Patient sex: F
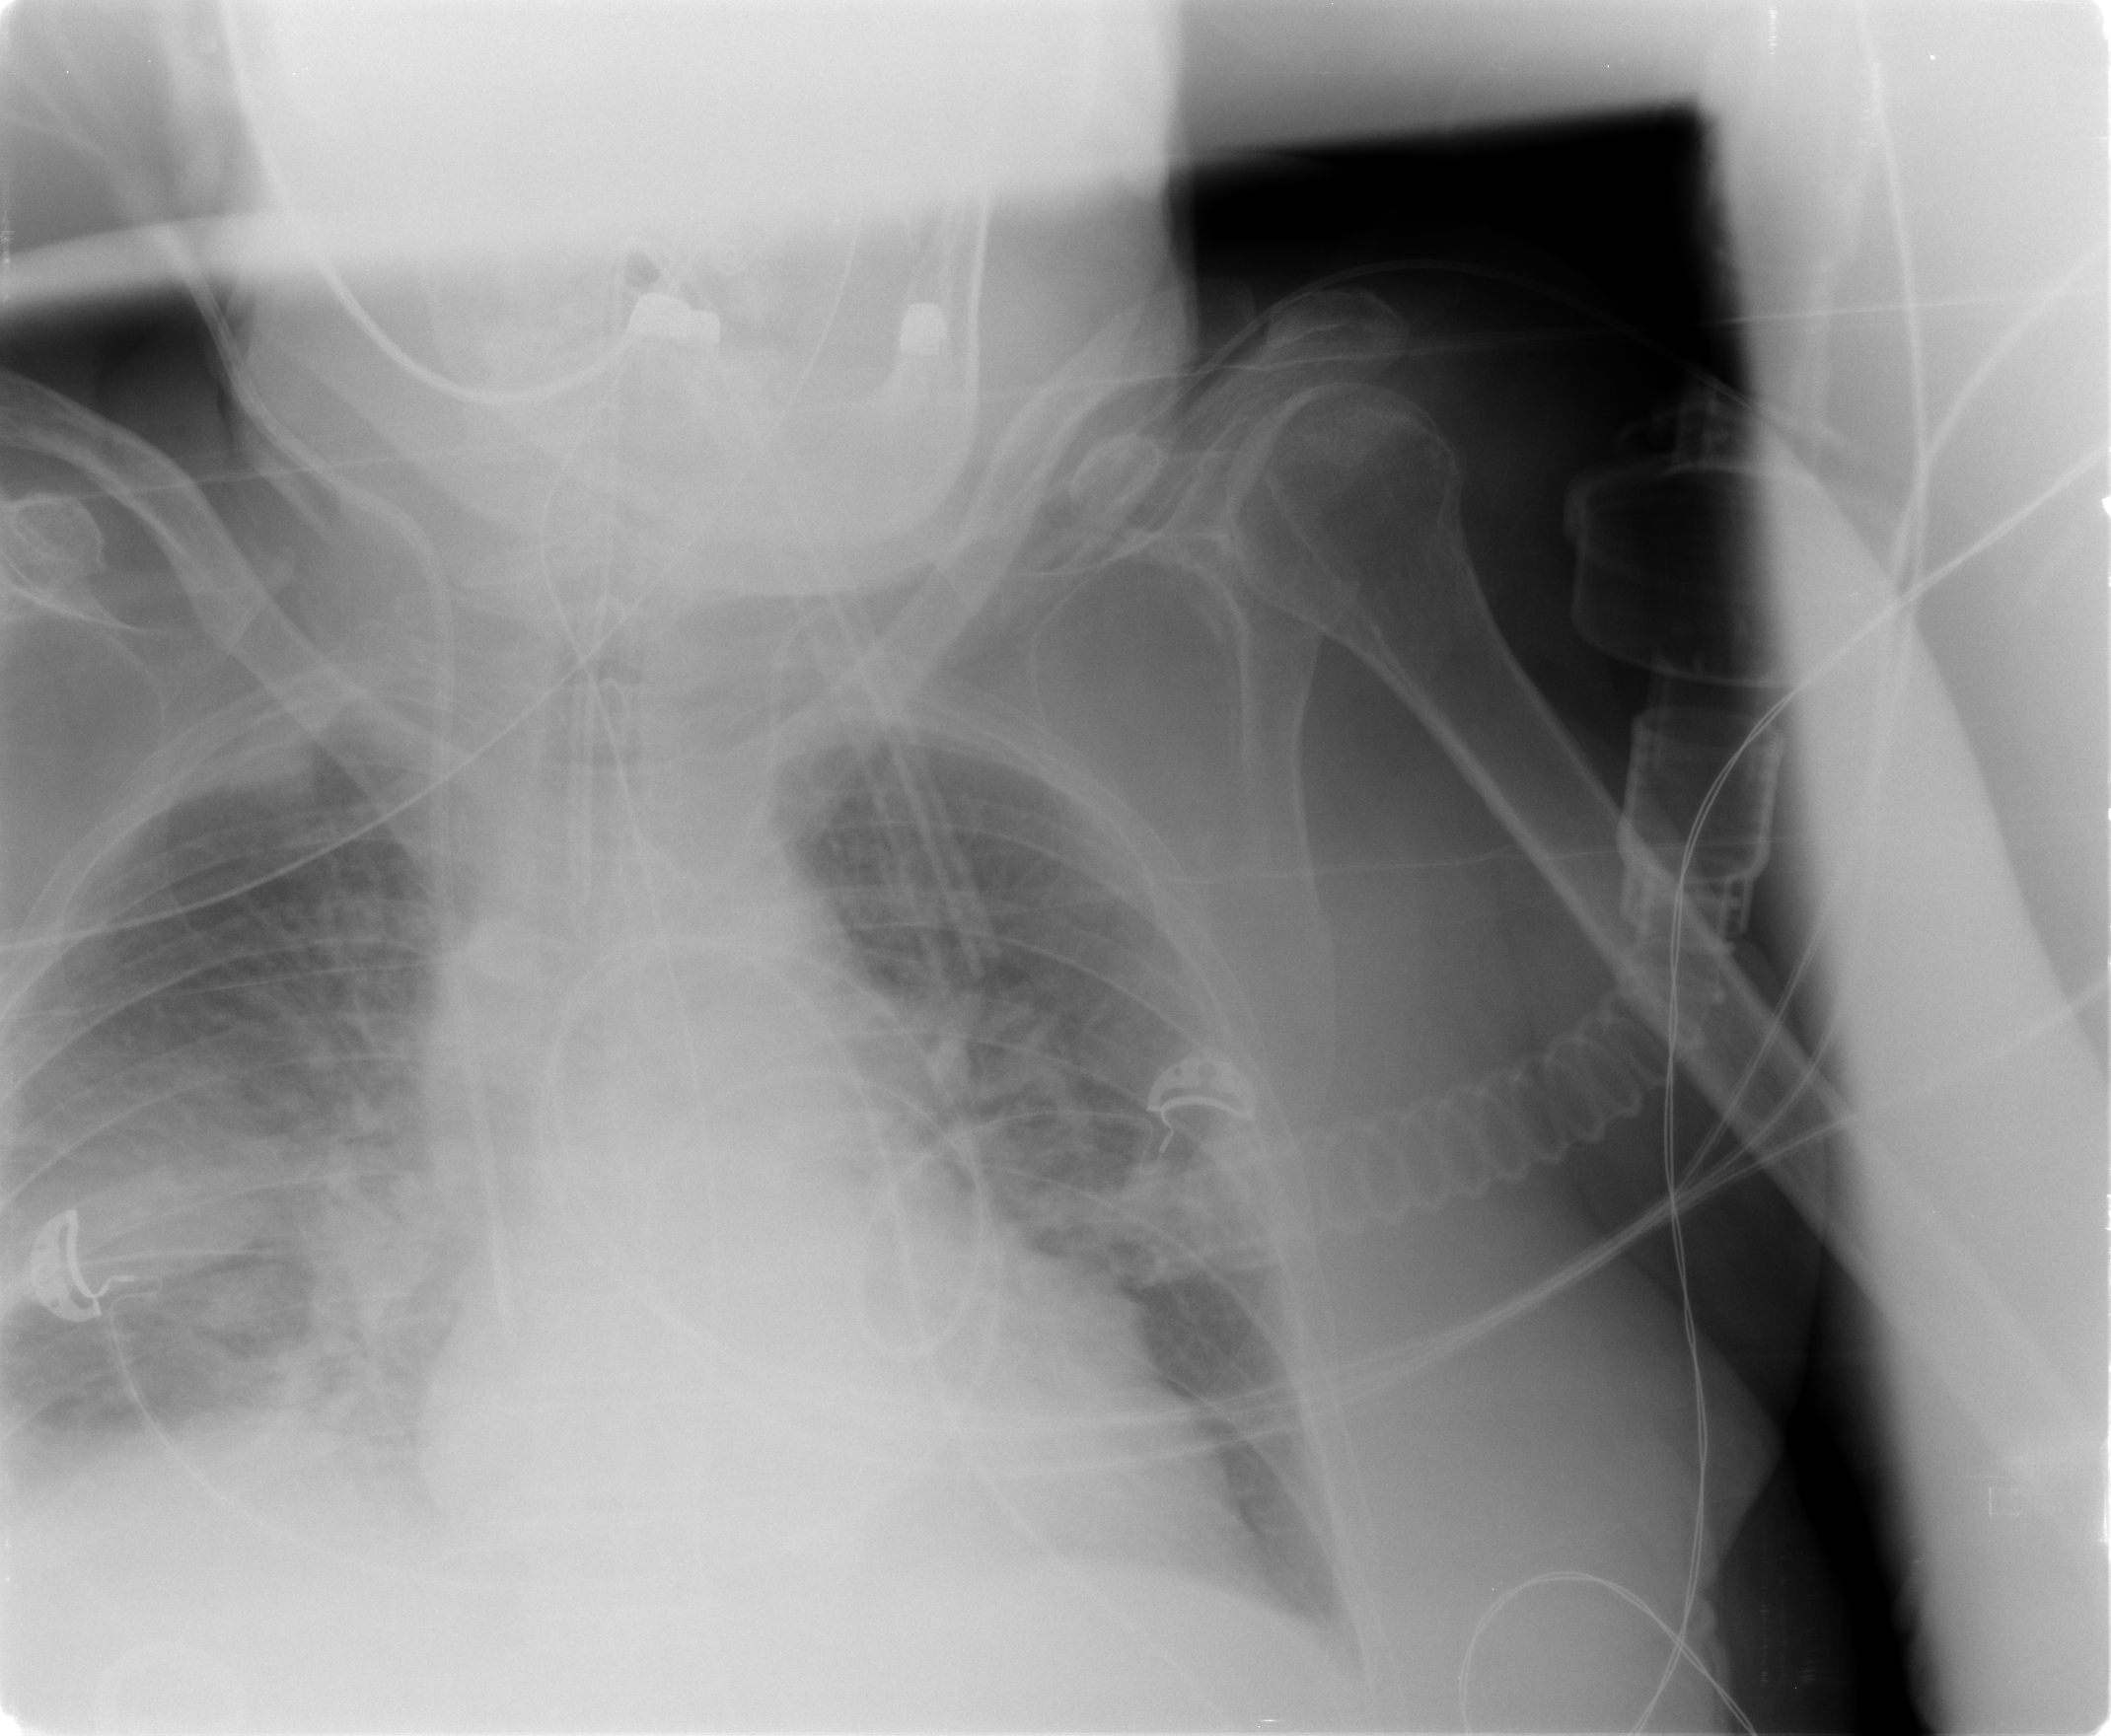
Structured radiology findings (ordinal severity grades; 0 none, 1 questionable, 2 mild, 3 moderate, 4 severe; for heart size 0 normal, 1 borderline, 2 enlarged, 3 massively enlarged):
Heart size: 0
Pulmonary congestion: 2
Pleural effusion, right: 2
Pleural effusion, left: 2
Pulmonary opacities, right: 3
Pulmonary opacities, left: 2
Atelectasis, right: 2
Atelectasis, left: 2